Question: How can I position a button above a table aligned to the right?
Imagine an imaginary vertical line that is placed to the right of the table. I want right limit of the button to be placed where that line is. Here's a draft:

As you can see, the button is aliged with the table and does not belong to the table. The table has its sizes set to auto. I already tried using a div as a wrapper but that didn't work. Any alternatives?
Add: I forgot: The table is supposed to be aligned to the left.
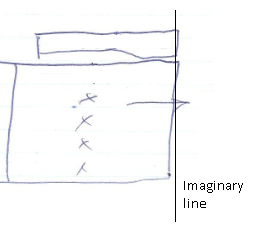
Answer: Just add a 'div' wrapper around the two with the following CSS:
'''
display: inline-block;
text-align: right;
'''
<URL>
- My solution assumes that the button is not 'block', in that case you also have to float it ('text-align' will not affect it then).- 'display: inline-block;' will not work on IE7, but <URL>.
'display: inline-block;' is the heart of this solution. It makes the container take up the width of its children, in this case probably the 'table' (but there is no problem if the button is bigger).